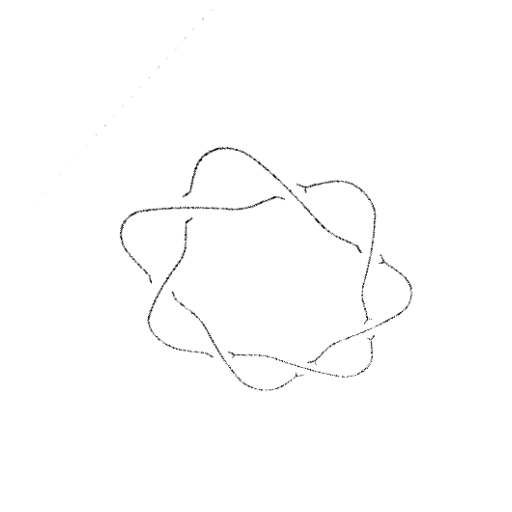
Crossing number: 7